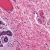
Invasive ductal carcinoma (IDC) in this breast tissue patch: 0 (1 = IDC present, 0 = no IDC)